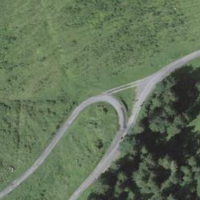
EUNIS habitat code: 23
Species observed at this site:
Pimpinella major